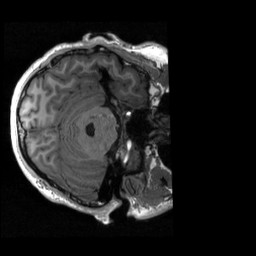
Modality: T1w
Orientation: axial
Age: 26
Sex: male
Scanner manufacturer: siemens
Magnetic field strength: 3 T
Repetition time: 2.3 s
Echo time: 0.00298 s